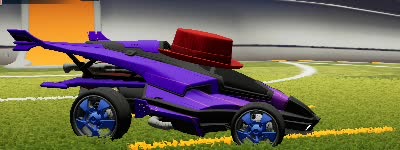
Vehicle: aftershock